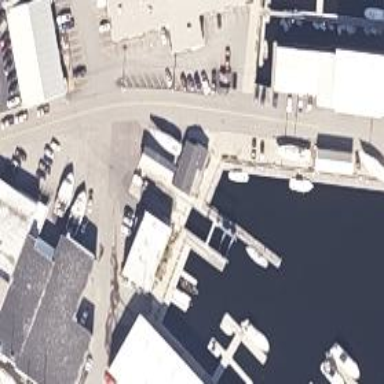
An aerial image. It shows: Pier designed with boat lift feature.